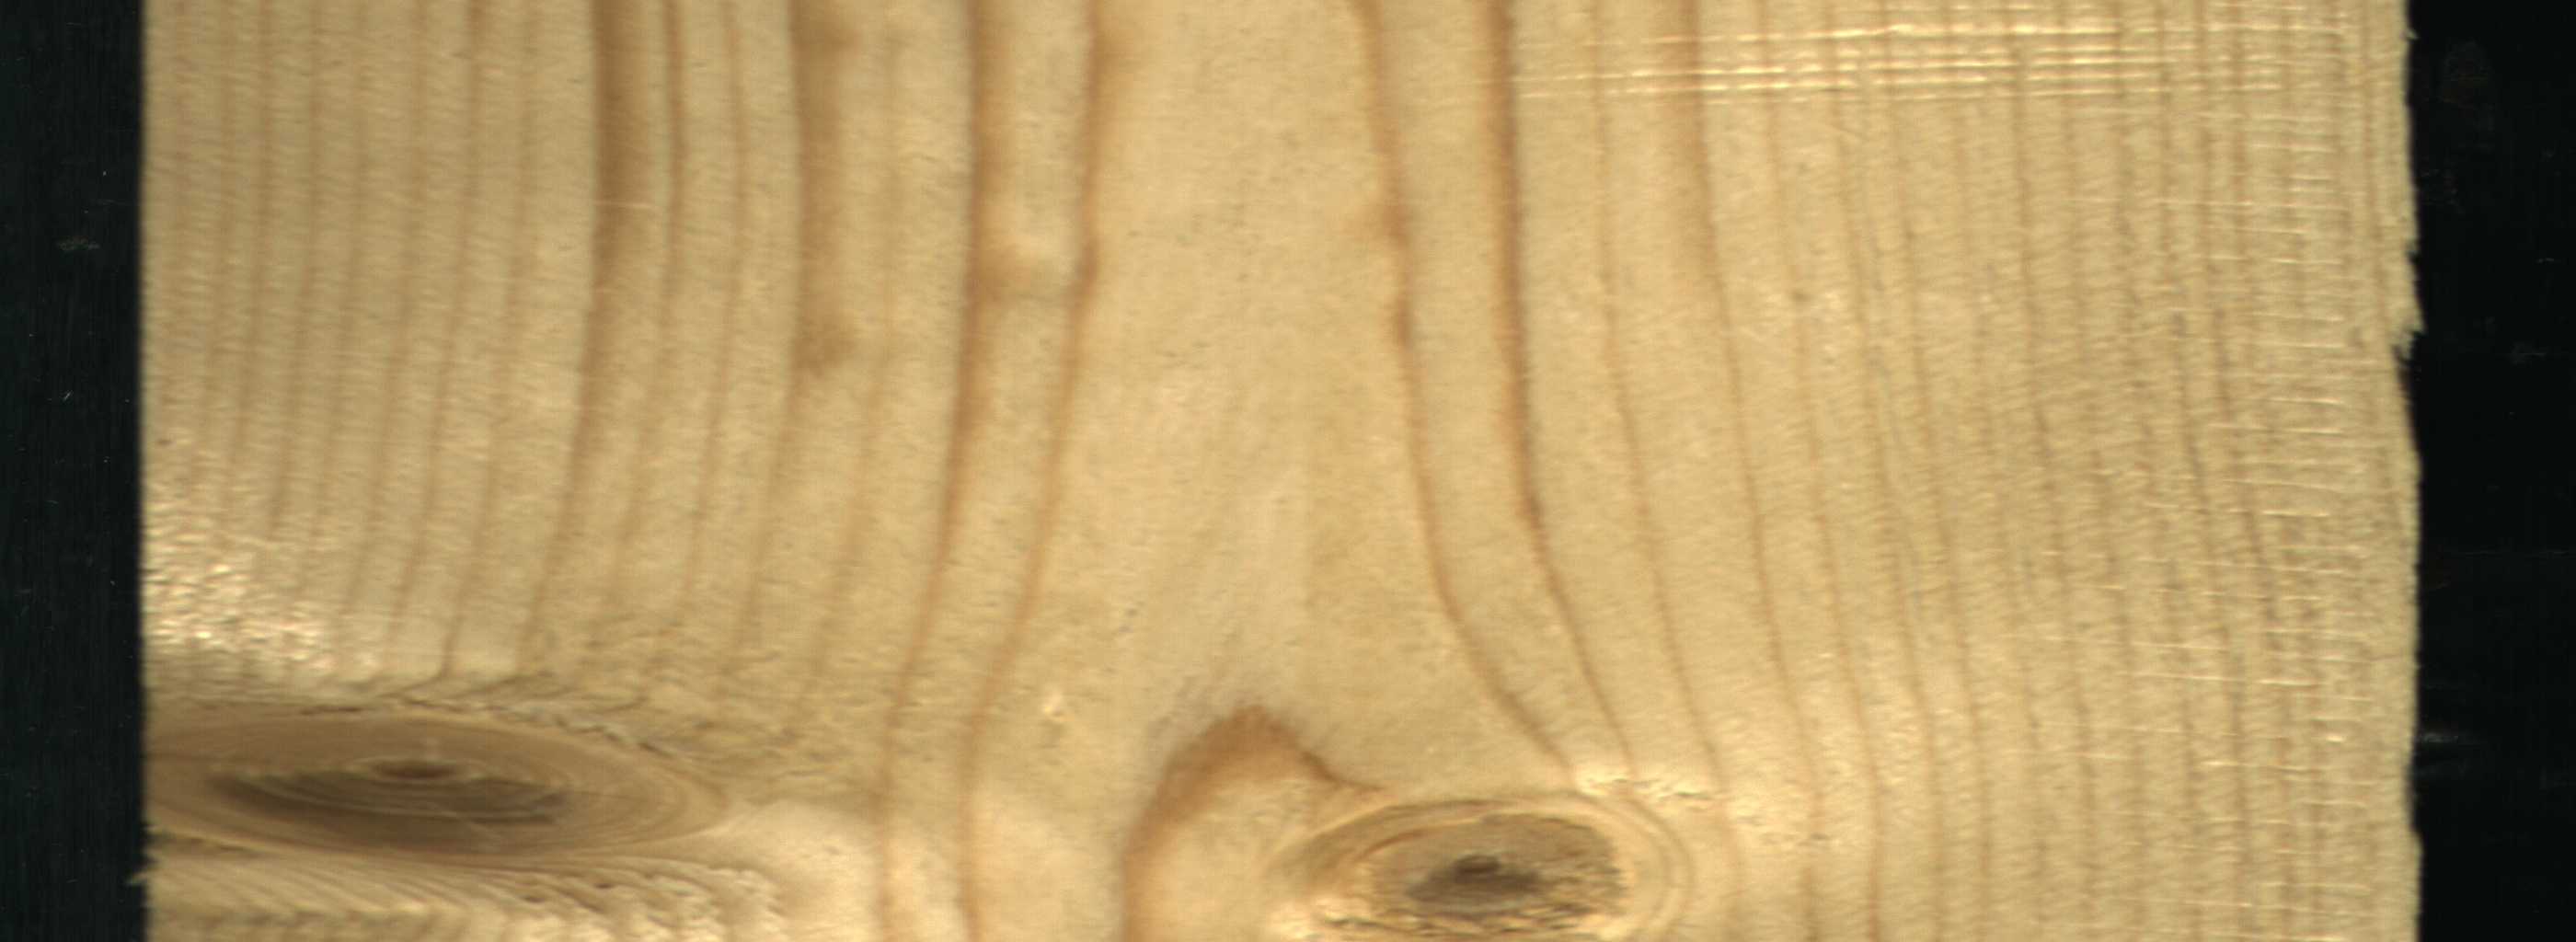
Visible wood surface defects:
Live_Knot
Live_Knot